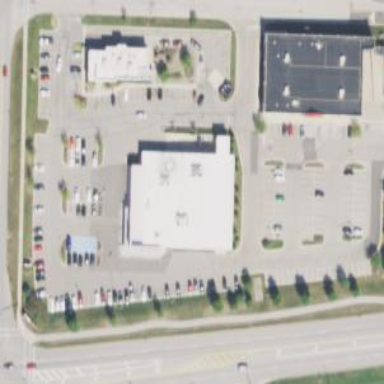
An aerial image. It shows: Supermarket.